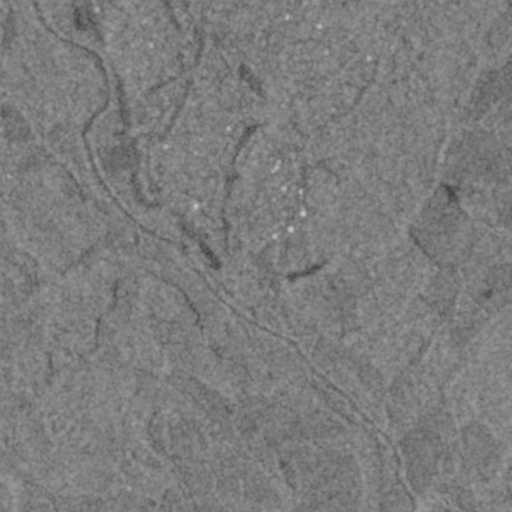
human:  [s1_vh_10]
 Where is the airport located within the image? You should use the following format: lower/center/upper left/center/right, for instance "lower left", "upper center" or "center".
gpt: The airport is located in the upper left of the image.
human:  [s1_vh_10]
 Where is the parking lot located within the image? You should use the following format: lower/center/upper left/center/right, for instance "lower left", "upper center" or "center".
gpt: The parking lot is located in the upper left of the image.
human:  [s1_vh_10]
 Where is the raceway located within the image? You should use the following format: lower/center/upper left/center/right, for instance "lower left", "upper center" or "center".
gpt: The raceway is located in the upper left of the image.
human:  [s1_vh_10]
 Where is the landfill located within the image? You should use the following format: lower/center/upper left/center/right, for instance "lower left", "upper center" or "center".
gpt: There is no landfill in the image.

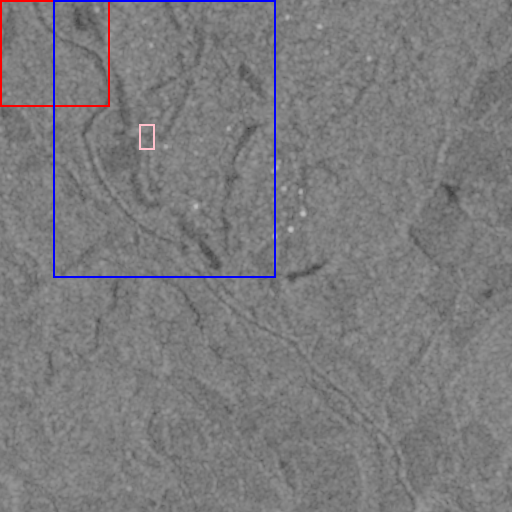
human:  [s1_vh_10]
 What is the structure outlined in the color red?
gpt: The structure outlined in red is an airport.
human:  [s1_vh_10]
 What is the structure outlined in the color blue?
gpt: The structure outlined in blue is a park.
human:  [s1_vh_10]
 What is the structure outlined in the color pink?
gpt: The structure outlined in pink is a parking lot.
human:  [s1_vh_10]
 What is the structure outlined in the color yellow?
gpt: There is no yellow outline.